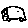
Label: car